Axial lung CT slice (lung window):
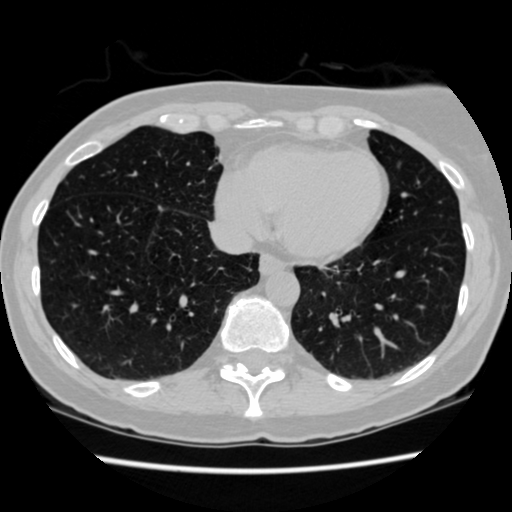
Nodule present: no